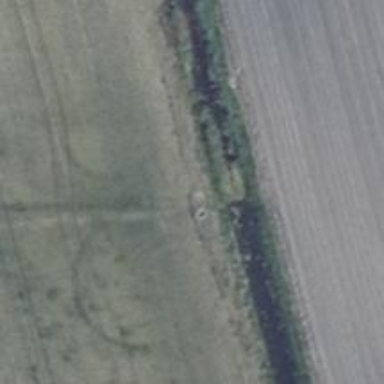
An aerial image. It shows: Hunting stand.